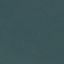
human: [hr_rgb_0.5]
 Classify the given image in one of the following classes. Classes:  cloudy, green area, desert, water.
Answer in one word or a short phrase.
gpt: water